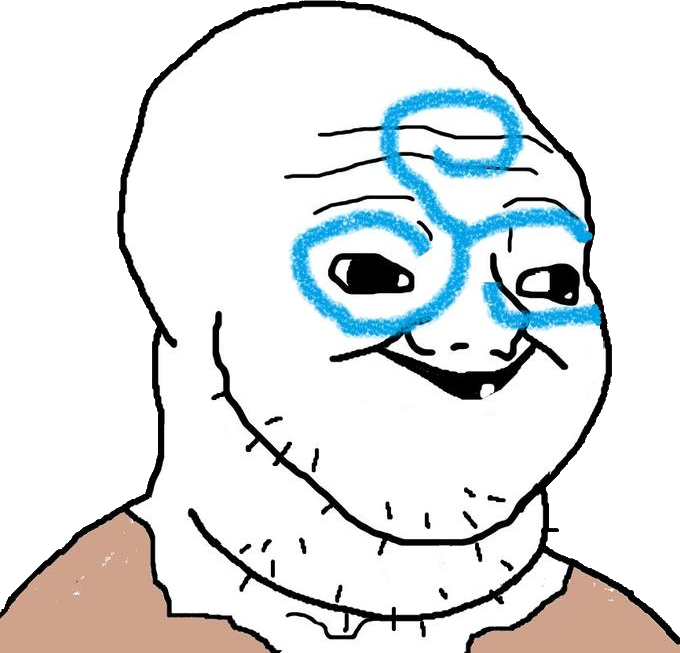
Label: 5_Brainlet